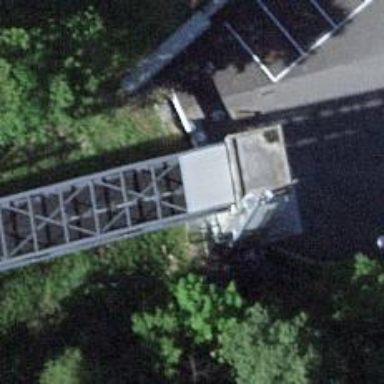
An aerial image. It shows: Footway bridge with metal truss structure.